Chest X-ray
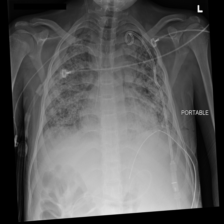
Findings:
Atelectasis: negative
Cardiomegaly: negative
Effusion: negative
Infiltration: negative
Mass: negative
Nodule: negative
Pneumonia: negative
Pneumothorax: positive
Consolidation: negative
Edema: negative
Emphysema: negative
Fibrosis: negative
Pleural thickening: negative
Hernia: negative